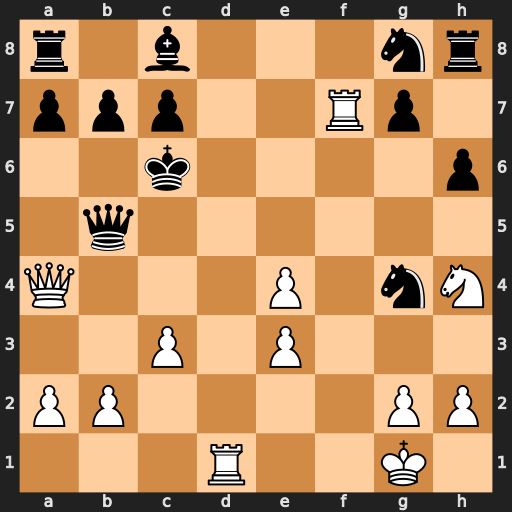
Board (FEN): r1b3nr/ppp2Rp1/2k4p/1q6/Q3P1nN/2P1P3/PP4PP/3R2K1
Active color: w
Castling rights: -
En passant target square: -
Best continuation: Rxc7+ Kxc7 Qxb5